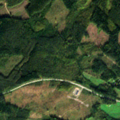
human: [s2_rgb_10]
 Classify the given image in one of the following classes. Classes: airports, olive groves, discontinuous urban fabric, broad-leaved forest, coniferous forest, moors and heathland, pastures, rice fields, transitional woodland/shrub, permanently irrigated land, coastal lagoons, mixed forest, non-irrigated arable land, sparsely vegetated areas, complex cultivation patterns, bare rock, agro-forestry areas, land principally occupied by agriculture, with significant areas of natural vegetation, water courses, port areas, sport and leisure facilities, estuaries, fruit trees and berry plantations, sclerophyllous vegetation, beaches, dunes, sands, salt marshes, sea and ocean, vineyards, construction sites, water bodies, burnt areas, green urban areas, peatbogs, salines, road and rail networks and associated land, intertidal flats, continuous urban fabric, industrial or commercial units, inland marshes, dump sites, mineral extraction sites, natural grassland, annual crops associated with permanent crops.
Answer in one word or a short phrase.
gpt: land principally occupied by agriculture, with significant areas of natural vegetation, coniferous forest, transitional woodland/shrub